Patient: sex M, age 70
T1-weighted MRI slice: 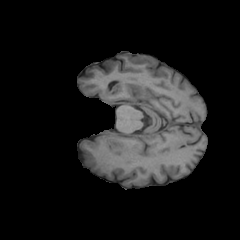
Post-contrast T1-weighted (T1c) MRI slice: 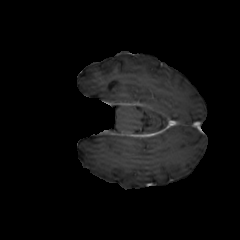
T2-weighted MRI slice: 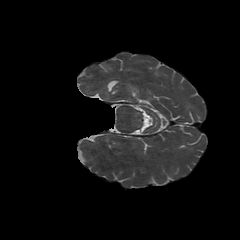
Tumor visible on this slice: no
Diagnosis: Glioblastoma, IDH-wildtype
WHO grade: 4